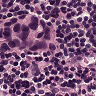
Metastatic tissue present: yes